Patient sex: M
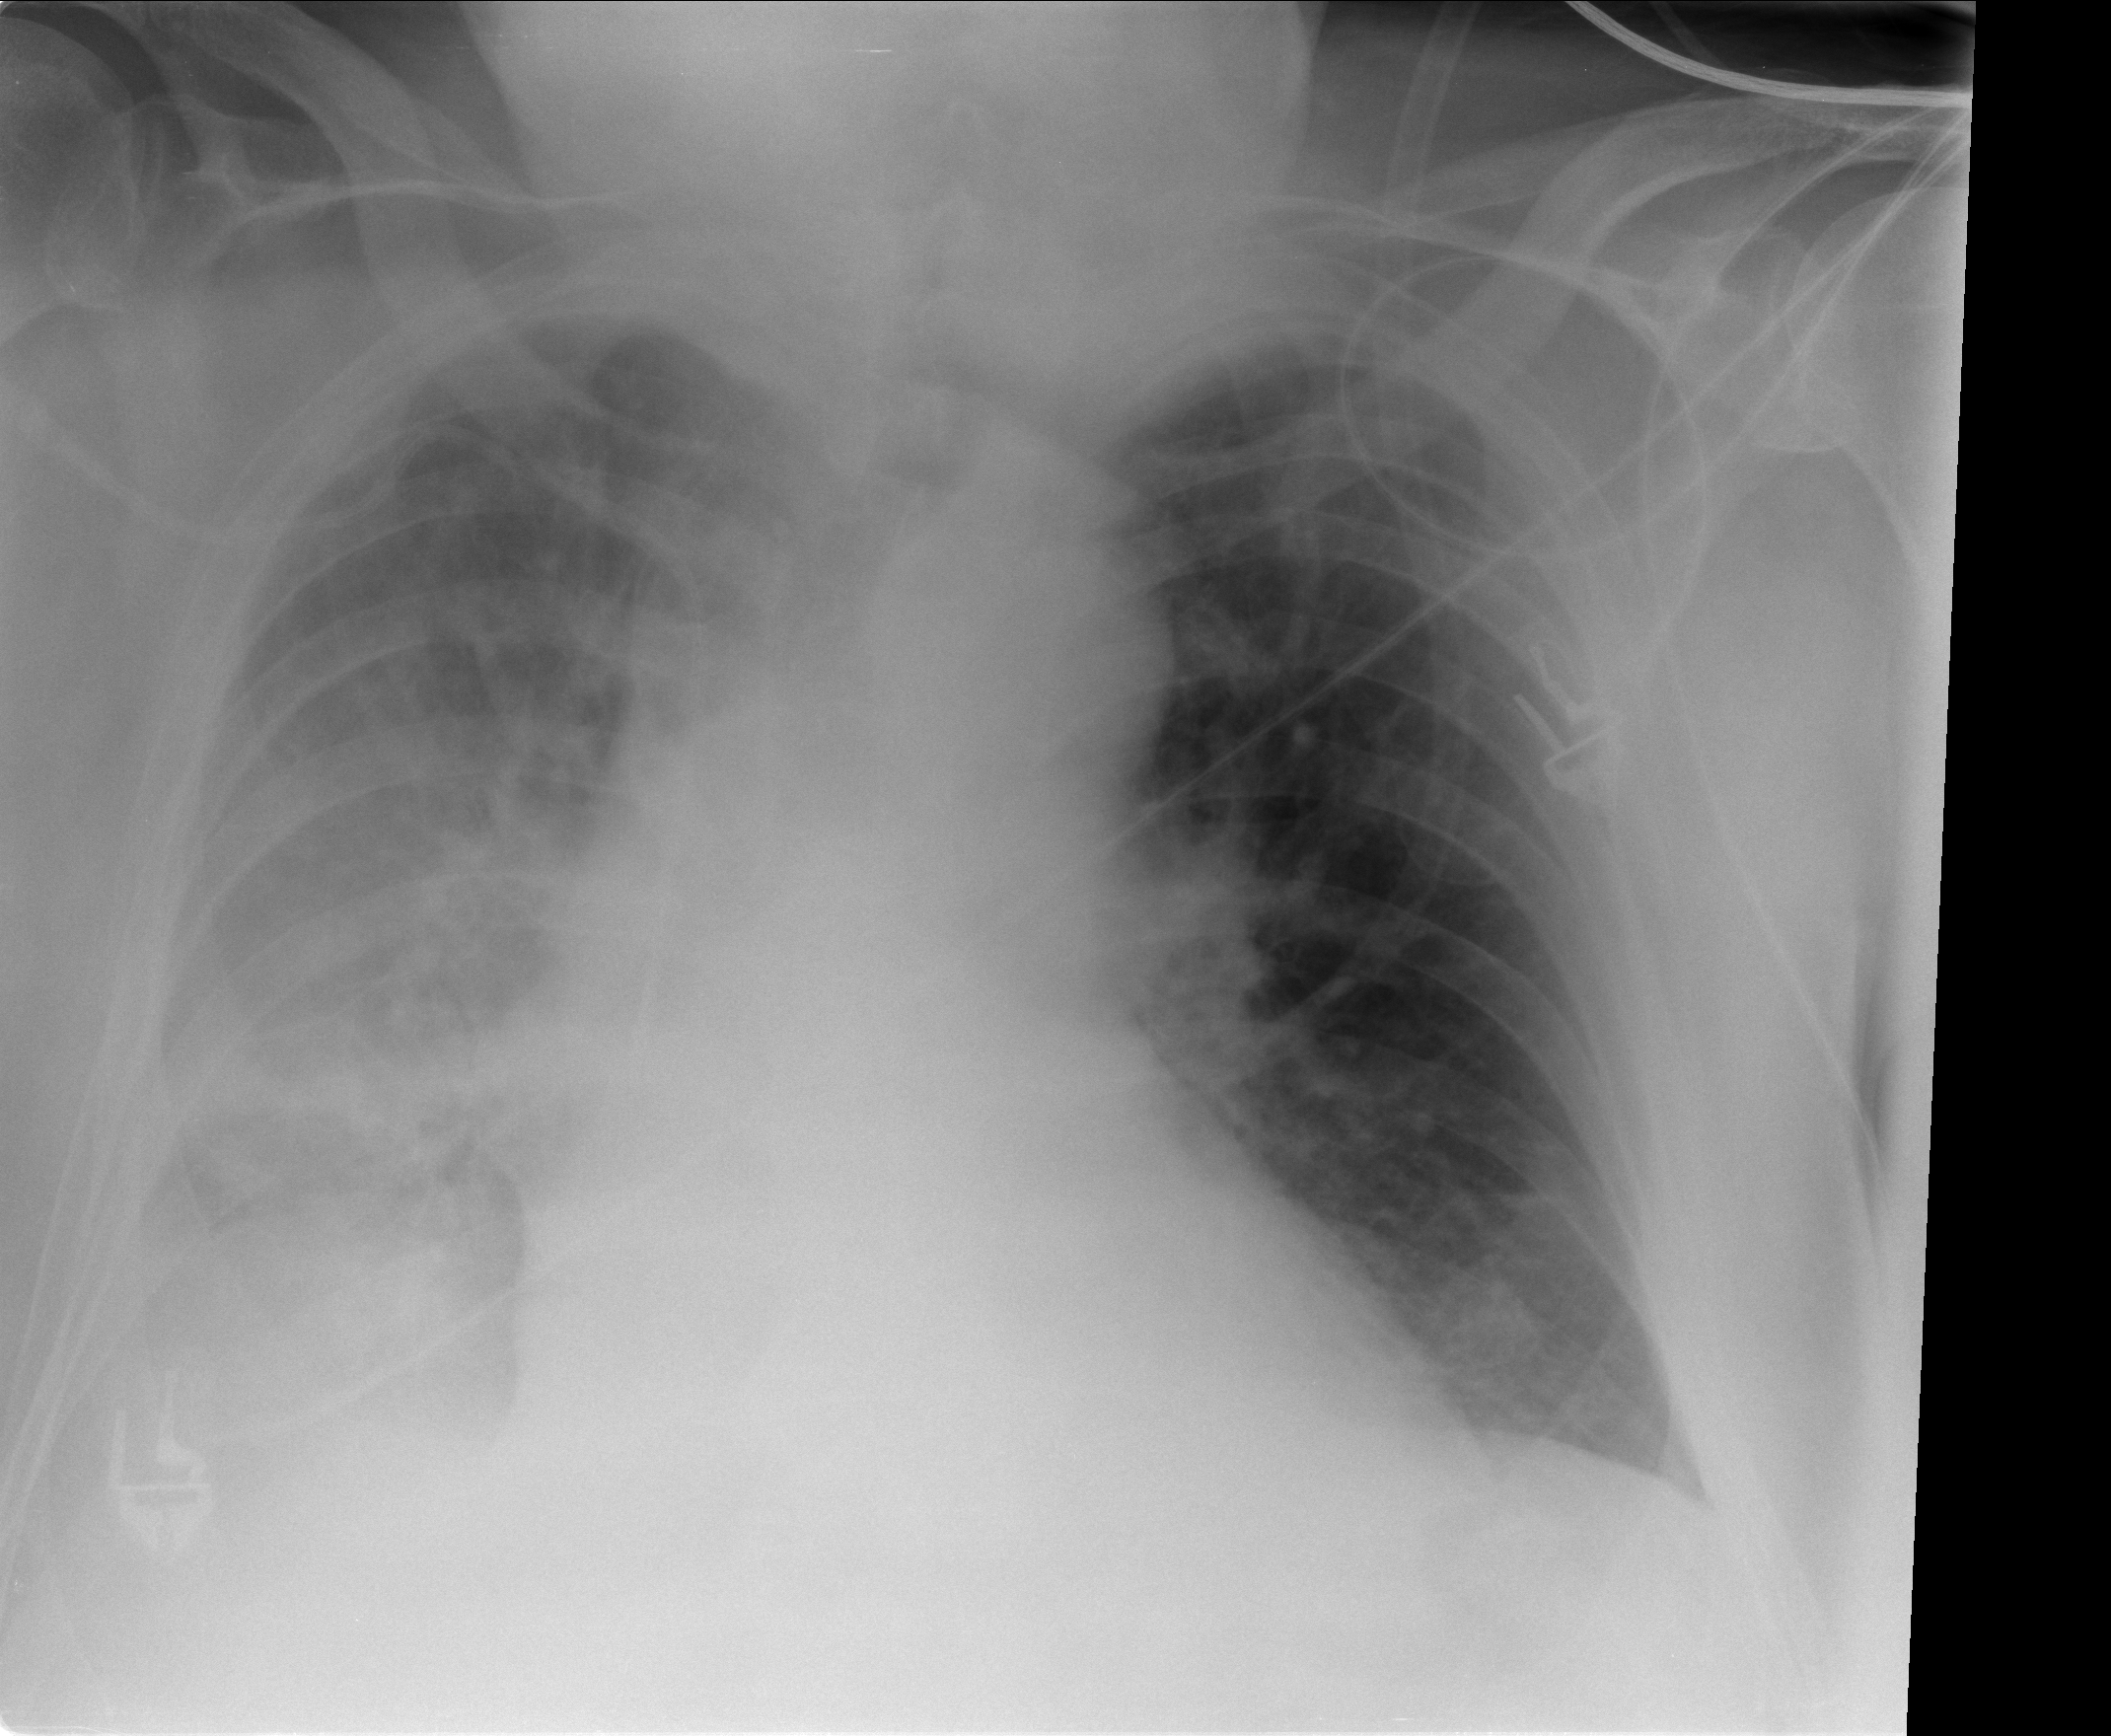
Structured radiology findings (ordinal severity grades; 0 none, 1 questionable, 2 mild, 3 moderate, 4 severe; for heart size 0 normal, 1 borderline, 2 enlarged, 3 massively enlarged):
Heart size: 0
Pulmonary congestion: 0
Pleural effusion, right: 2
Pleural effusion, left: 0
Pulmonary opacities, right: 3
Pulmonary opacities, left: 1
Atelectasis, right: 2
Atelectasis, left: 0